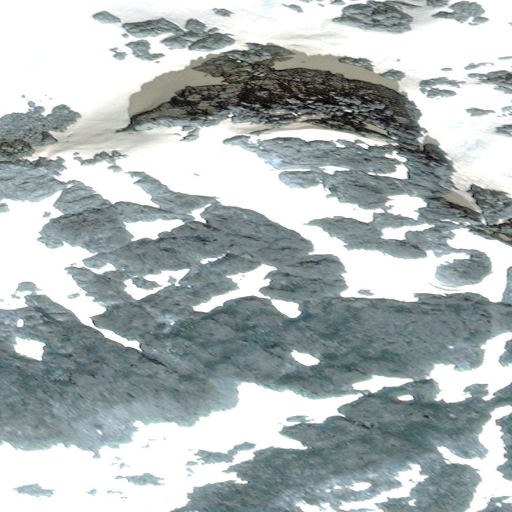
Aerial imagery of mountain in Alaska named Mount Flemer containing only unknown